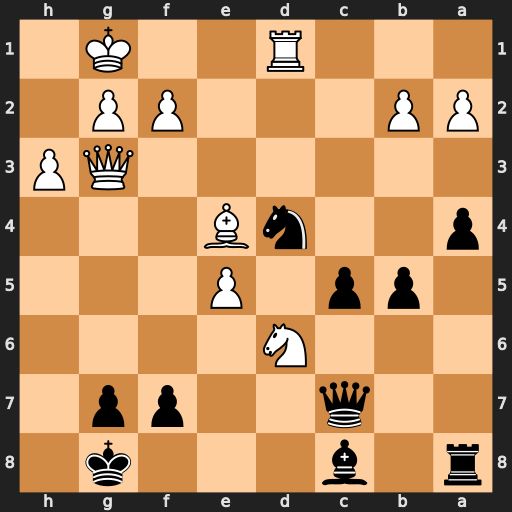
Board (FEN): r1b3k1/2q2pp1/3N4/1pp1P3/p2nB3/6QP/PP3PP1/3R2K1
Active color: b
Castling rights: -
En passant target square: -
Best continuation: Ne2+ Kh2 Nxg3